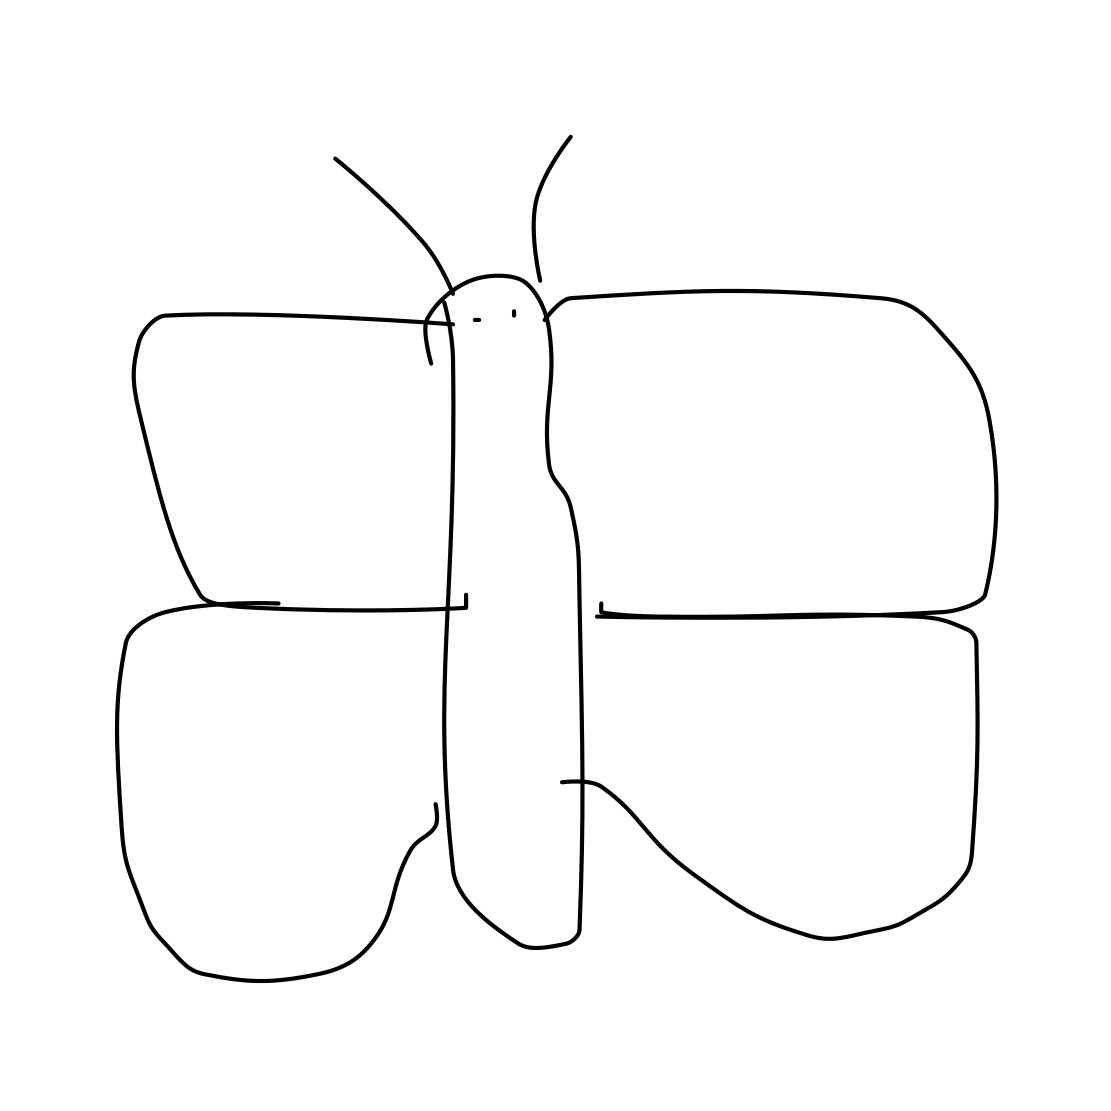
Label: butterfly